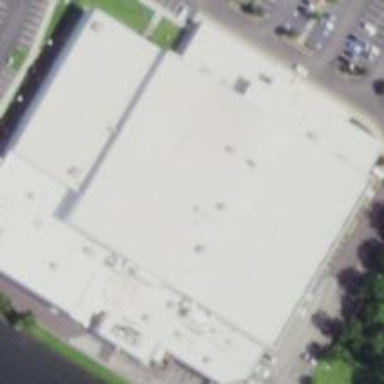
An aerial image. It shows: Multi-sport building featuring ice rink.